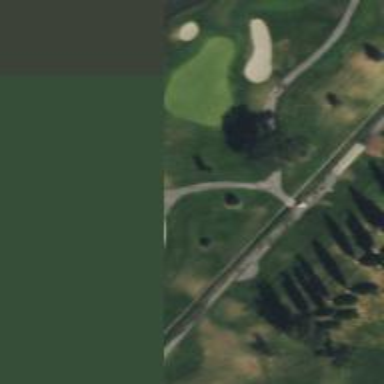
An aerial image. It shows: Path for golf carts.